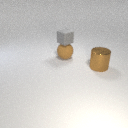
small gray rubber cube above large brown rubber sphere